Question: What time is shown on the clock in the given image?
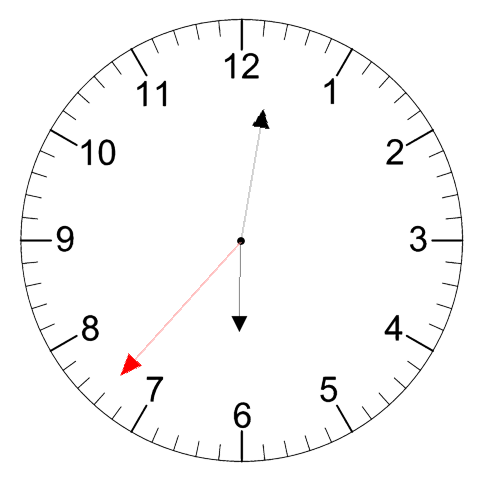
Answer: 06:01:37